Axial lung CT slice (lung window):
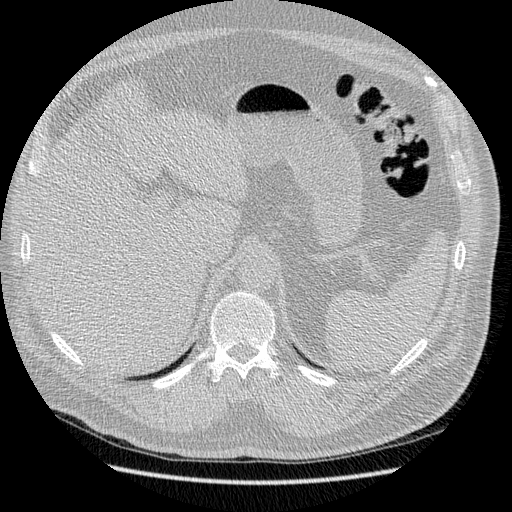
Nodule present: no